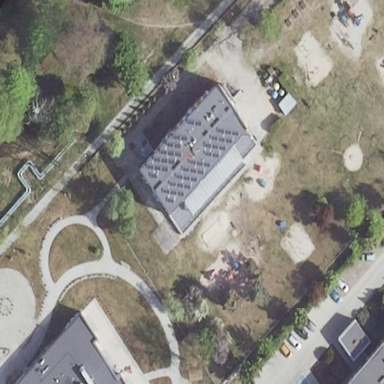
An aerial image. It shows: Kindergarten.